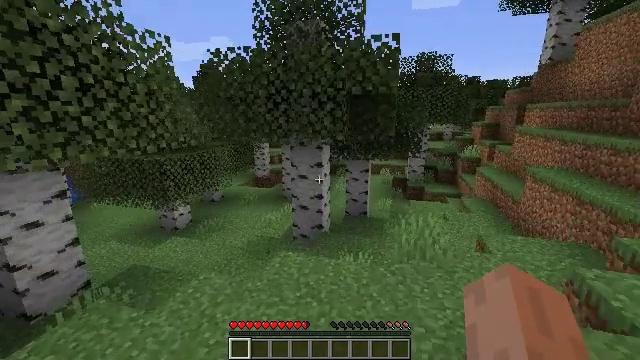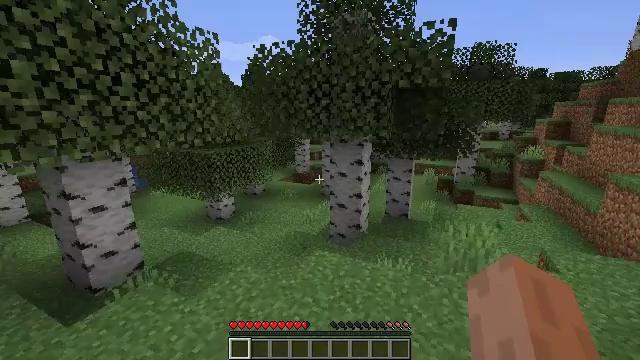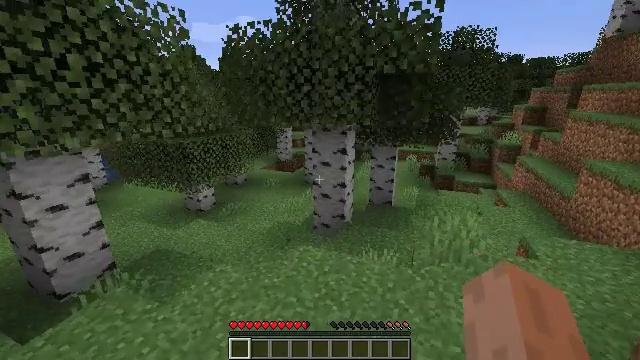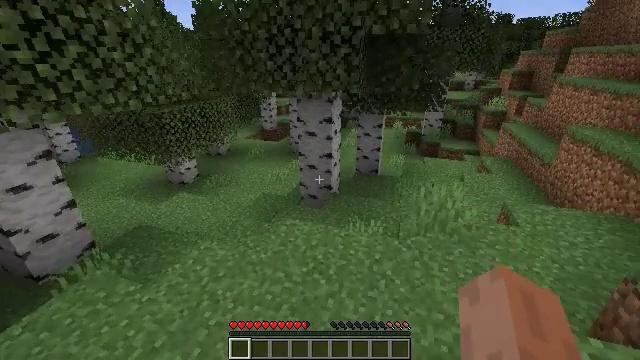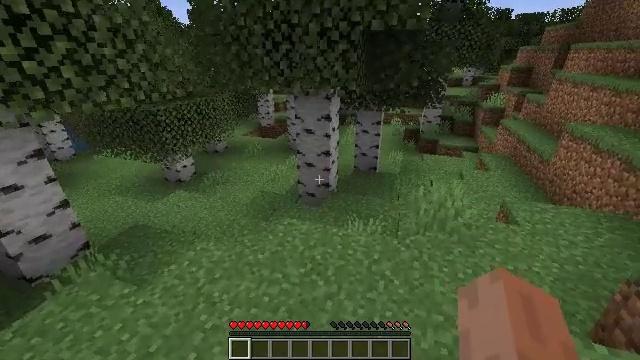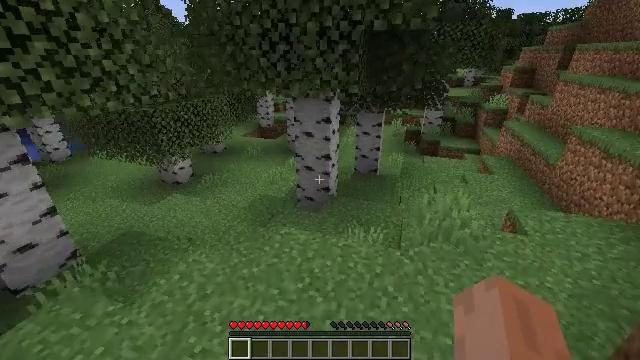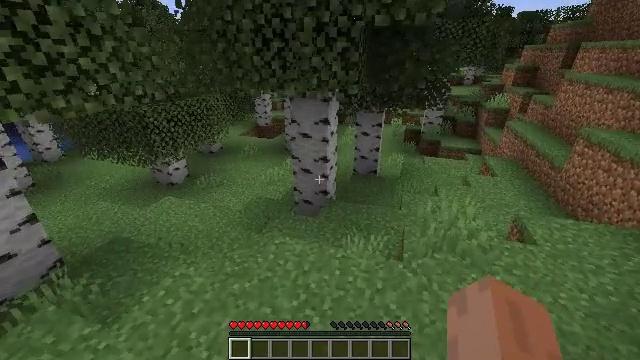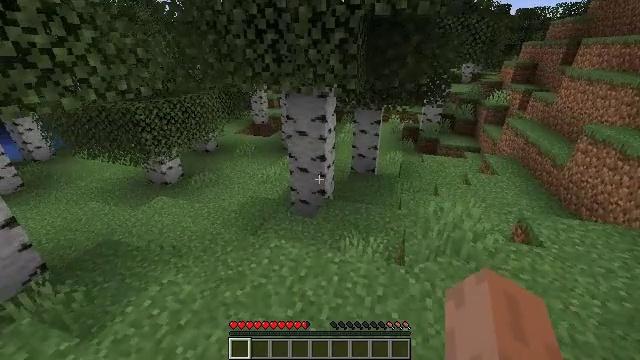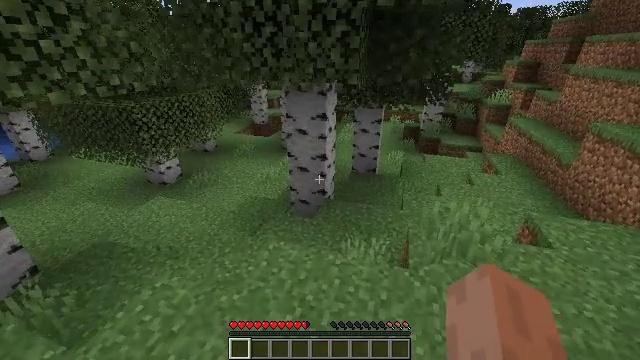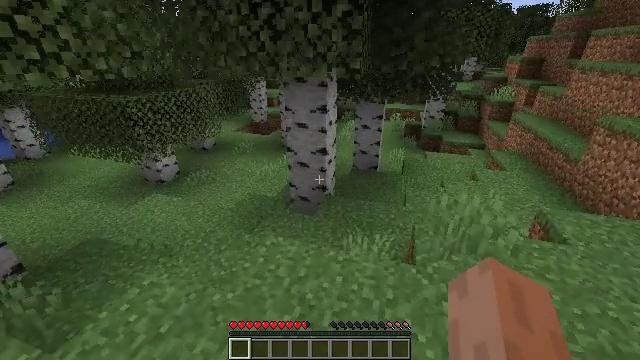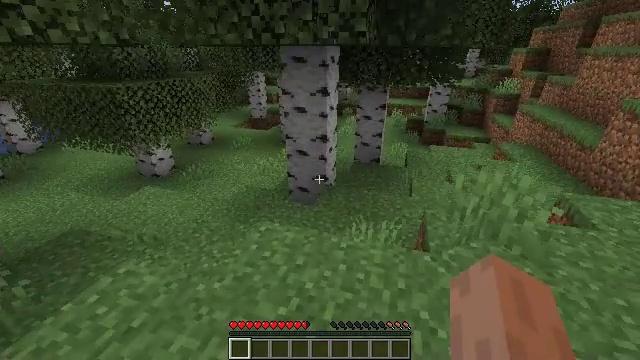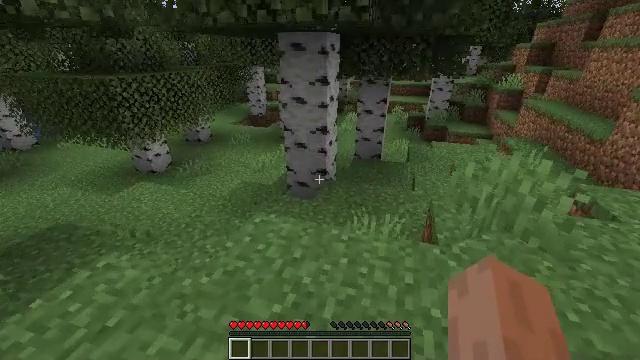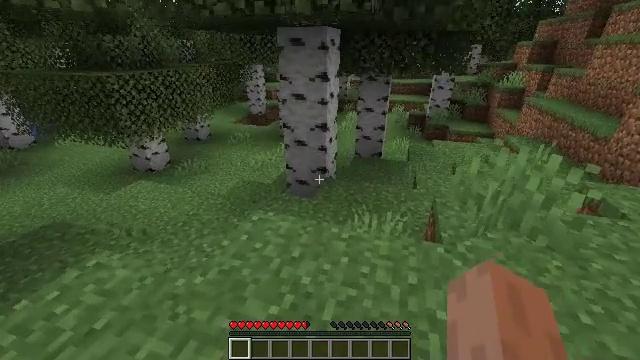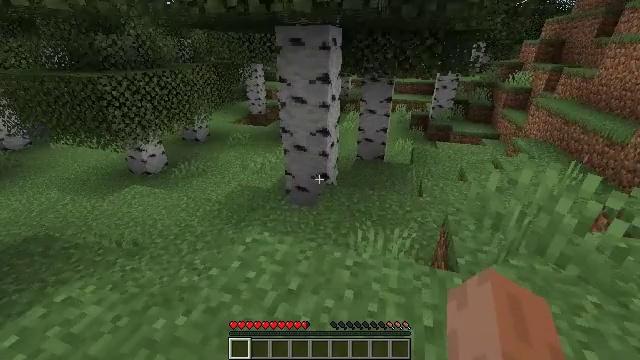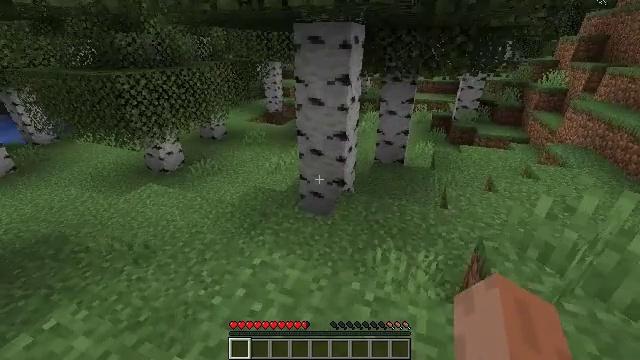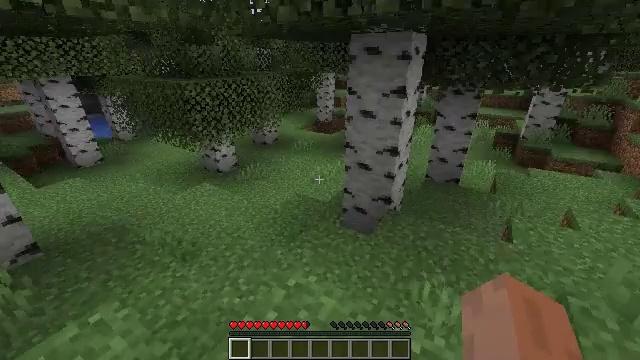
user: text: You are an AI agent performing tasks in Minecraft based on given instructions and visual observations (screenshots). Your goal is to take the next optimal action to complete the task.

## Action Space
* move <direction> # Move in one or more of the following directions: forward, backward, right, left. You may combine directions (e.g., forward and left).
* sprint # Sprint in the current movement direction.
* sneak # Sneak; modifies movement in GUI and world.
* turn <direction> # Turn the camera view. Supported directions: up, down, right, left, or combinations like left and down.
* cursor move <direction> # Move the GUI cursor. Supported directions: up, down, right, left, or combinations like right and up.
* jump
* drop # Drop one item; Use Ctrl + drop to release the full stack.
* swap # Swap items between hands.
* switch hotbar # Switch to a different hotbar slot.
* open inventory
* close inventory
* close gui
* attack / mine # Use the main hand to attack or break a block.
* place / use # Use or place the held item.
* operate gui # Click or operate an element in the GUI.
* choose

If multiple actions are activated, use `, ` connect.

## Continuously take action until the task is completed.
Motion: motion action
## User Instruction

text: Mine the peony flower from the ground.
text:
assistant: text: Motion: move forward, sprint, turn left
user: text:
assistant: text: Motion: move forward, sprint, turn right and down
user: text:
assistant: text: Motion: move forward, sprint, turn right and down
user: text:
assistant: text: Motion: move forward, sprint
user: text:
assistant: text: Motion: move forward, sprint
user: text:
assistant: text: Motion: move forward, sprint
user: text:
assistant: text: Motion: move forward, sprint
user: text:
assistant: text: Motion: move forward, sprint
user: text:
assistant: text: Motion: move forward, sprint
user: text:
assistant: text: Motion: move forward, sprint
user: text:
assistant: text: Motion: move forward, sprint
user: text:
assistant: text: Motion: move forward, sprint
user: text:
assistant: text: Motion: move forward, sprint
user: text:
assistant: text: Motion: move forward, sprint, turn left
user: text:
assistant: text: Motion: move forward, sprint, turn left and up
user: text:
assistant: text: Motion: move forward, sprint, turn left and up
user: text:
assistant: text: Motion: move forward, sprint, turn left
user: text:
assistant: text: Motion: move forward, sprint
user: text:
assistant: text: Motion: move forward, sprint
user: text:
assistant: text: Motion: move forward, sprint
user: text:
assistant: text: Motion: move forward, sprint
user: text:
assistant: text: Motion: move forward, sprint
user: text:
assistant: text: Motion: move forward, sprint
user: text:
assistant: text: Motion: move forward, sprint
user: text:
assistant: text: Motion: move forward, sprint
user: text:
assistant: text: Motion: move forward, sprint, turn down
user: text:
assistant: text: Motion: move forward, sprint, turn down
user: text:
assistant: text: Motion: move forward, sprint, turn right and down
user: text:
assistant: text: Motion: move forward, sprint, turn right and down
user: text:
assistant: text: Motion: move forward, sprint, turn right